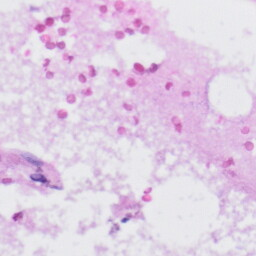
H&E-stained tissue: Liver